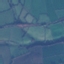
Label: Pasture